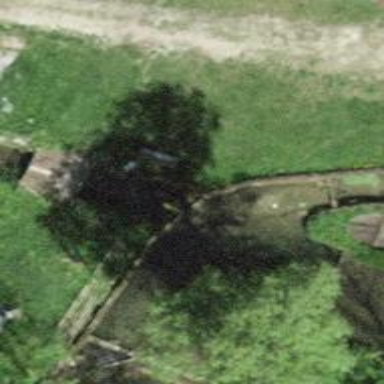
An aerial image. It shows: Bench.